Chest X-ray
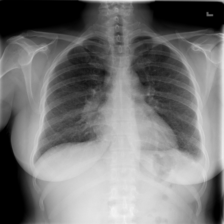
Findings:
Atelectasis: negative
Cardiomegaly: negative
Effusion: negative
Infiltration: positive
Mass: negative
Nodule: negative
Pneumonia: negative
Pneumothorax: negative
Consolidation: negative
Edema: negative
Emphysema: negative
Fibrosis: negative
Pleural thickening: negative
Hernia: negative